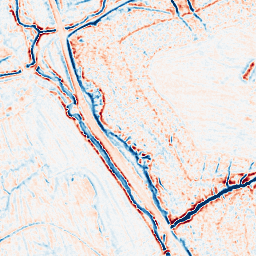
Category: edge_preserving
Decomposition family: bilateral
Decomposition parameters: d: 9
sigma_color: 150
sigma_space: 150
Upsampling method: cubic_mitchell
Upsampling parameters: scale: 2
Upsampling scale: 2